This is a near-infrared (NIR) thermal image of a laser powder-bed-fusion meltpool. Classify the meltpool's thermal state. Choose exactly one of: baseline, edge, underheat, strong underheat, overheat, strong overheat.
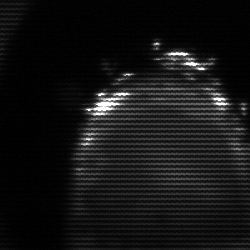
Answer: edge